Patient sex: F
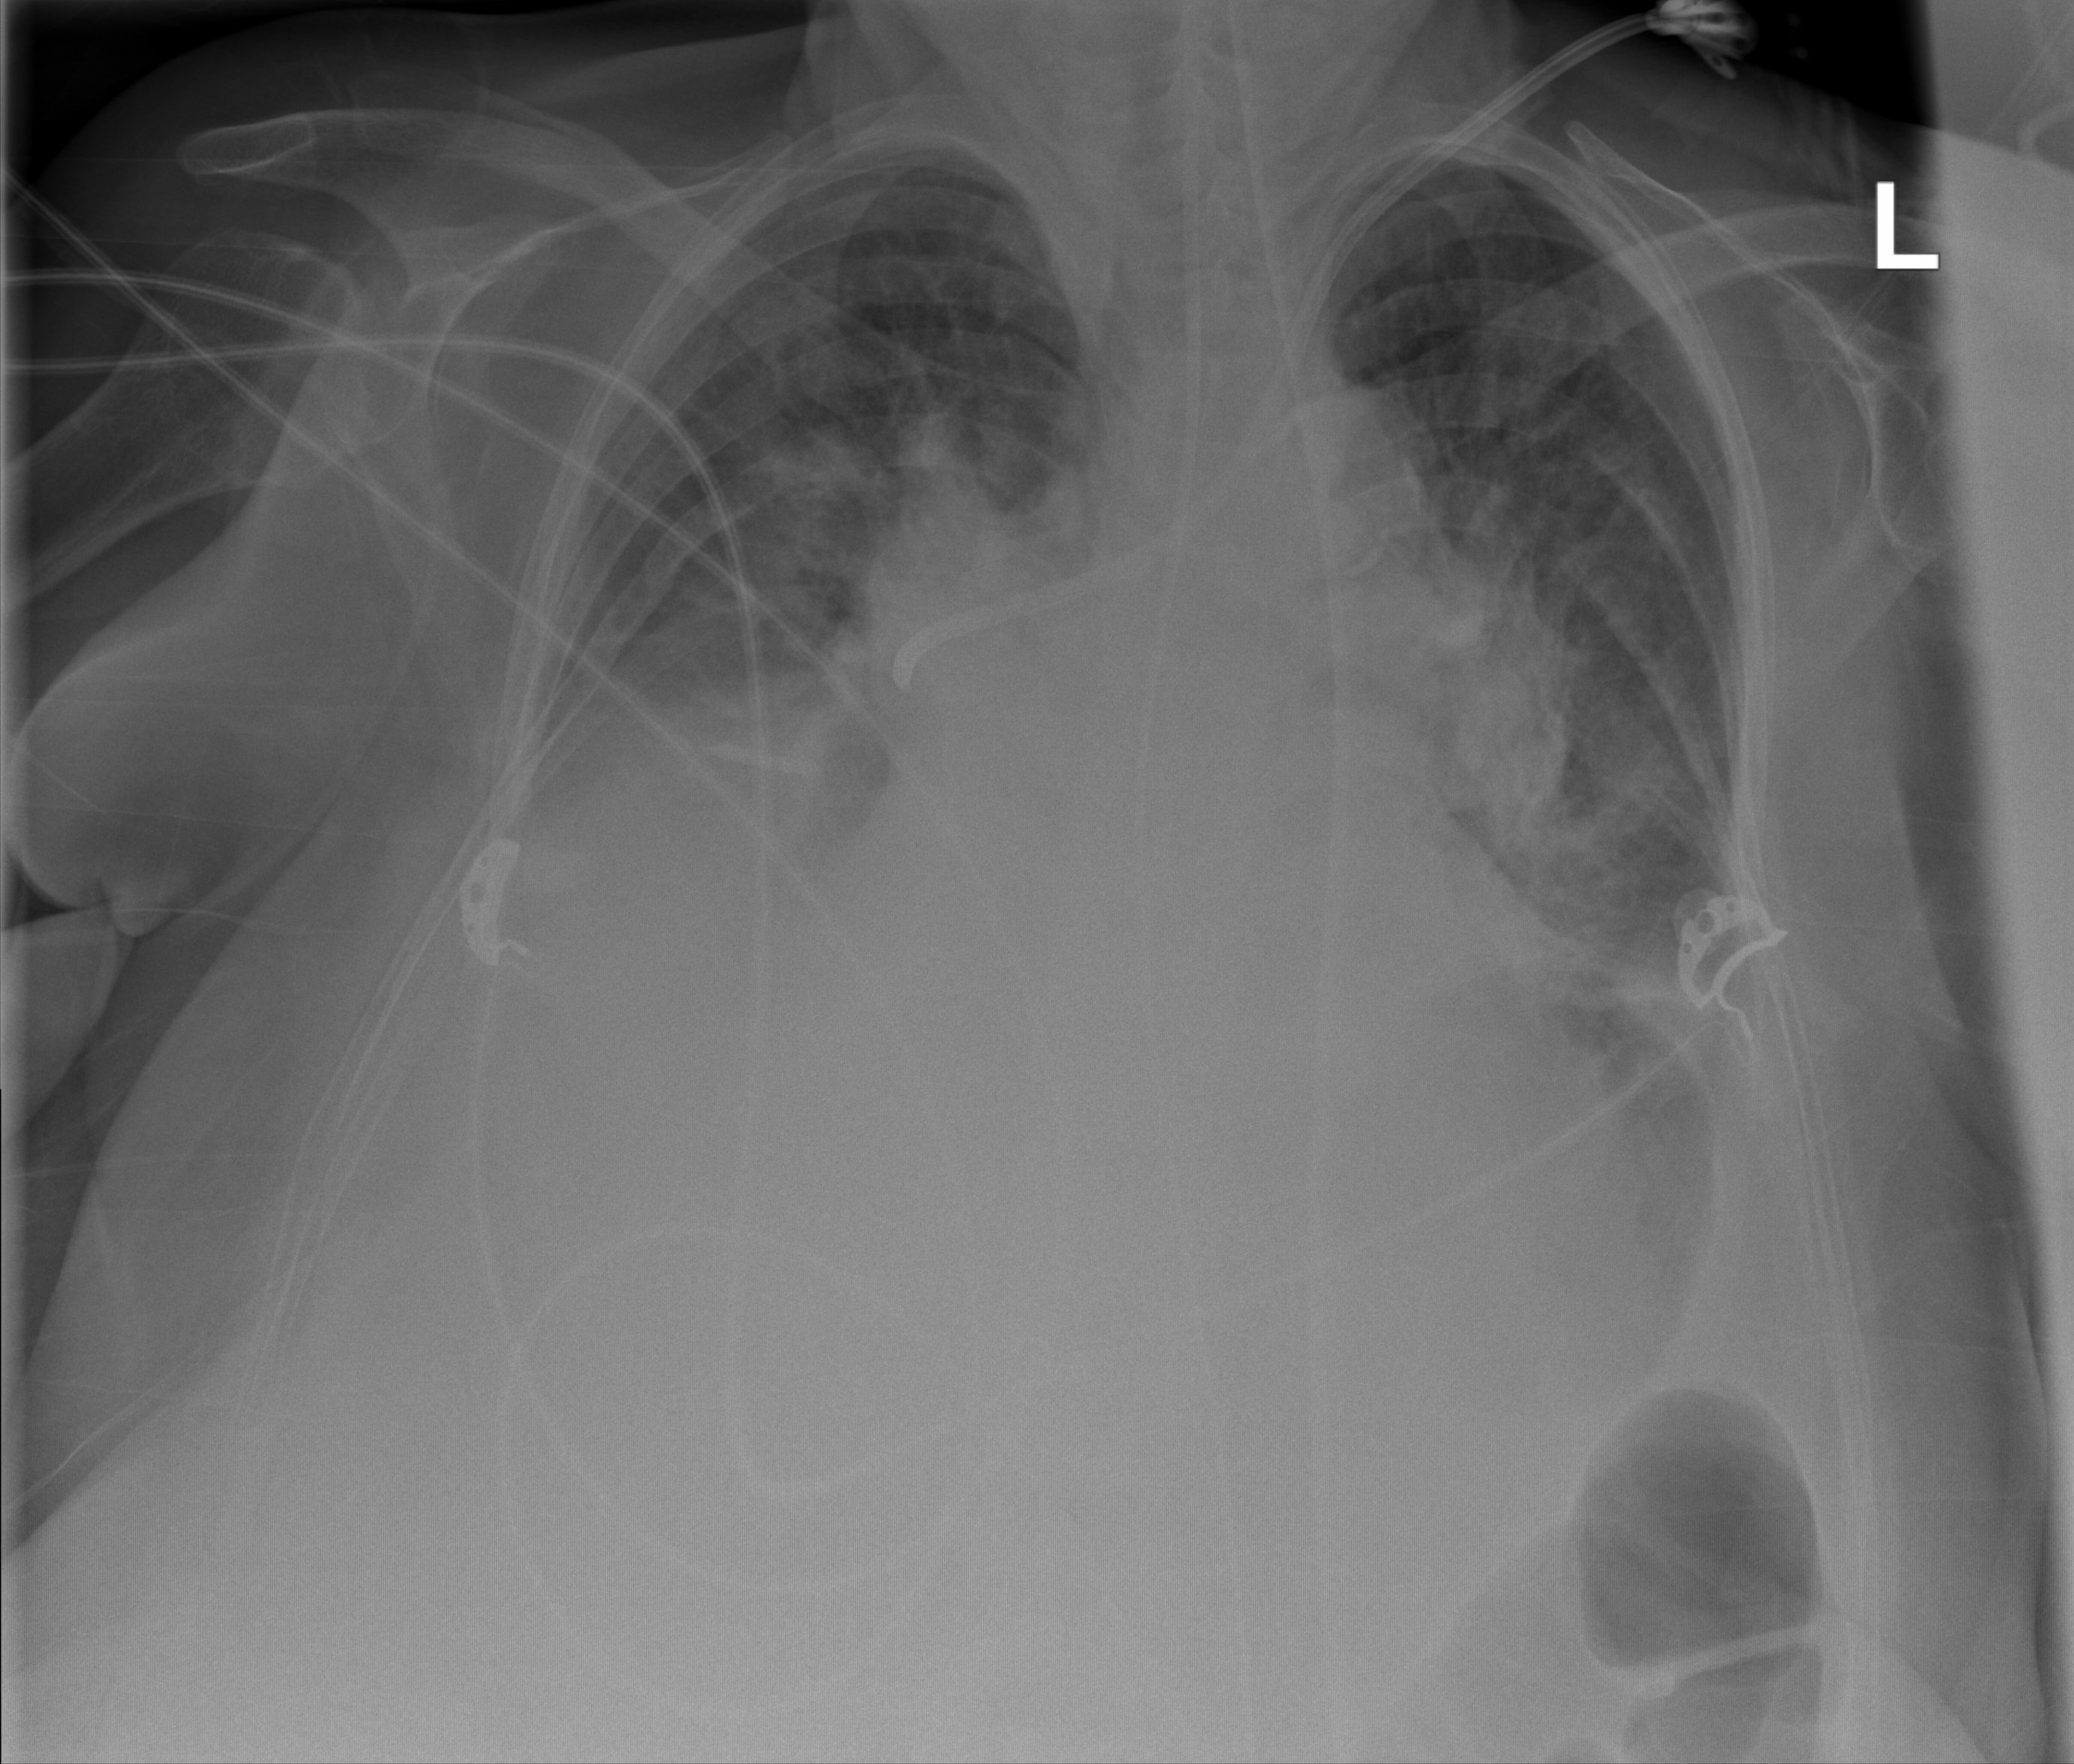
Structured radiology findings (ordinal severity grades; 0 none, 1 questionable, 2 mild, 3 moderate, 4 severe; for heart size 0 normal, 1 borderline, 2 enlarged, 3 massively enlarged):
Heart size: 2
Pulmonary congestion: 3
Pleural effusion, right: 3
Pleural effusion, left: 2
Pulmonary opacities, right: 3
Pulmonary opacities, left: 2
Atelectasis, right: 2
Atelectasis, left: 2